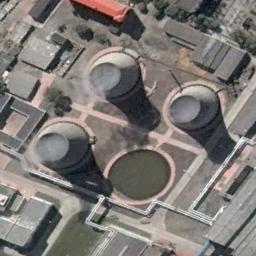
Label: thermal_power_station